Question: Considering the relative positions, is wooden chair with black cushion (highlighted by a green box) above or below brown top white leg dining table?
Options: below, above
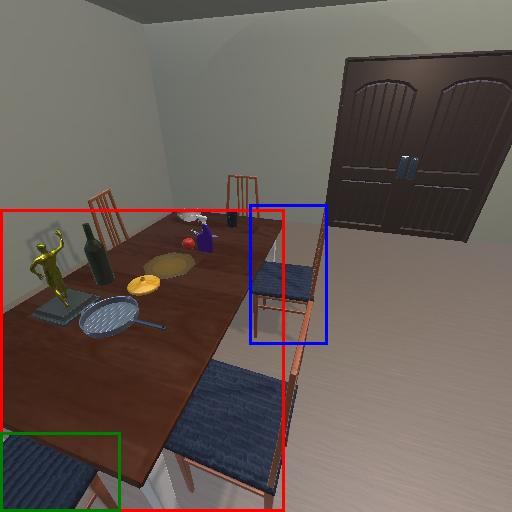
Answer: below